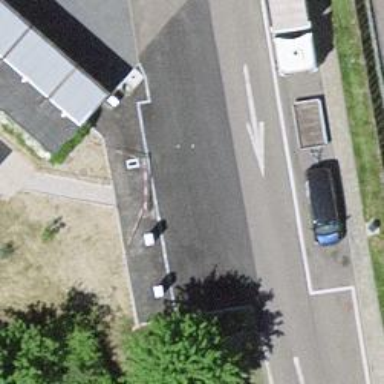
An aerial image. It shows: Charging station.